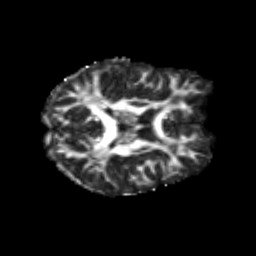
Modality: FA
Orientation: axial
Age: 25
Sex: female
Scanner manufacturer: siemens
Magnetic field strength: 3 T
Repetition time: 3.5 s
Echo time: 0.125 s